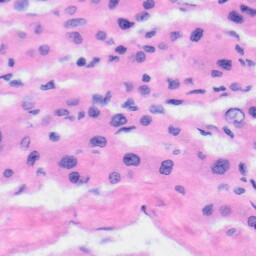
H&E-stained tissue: Liver